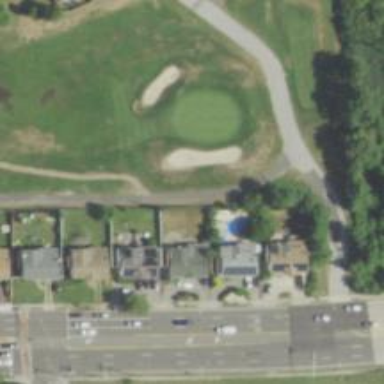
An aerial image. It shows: Path used for both walking and golf.